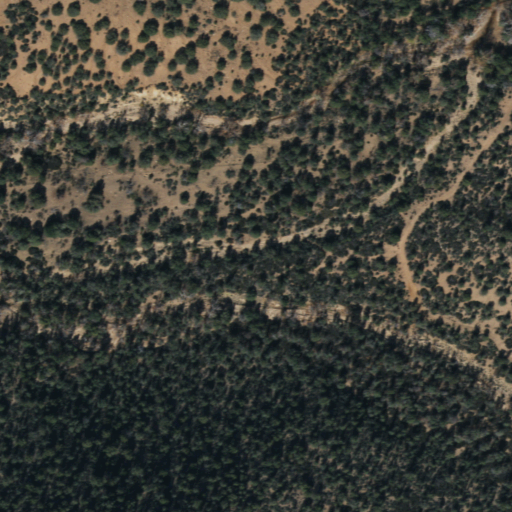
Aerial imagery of valley in Arizona named Weed Canyon containing only shrub